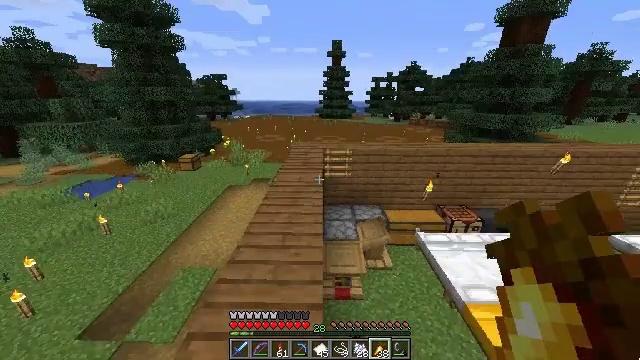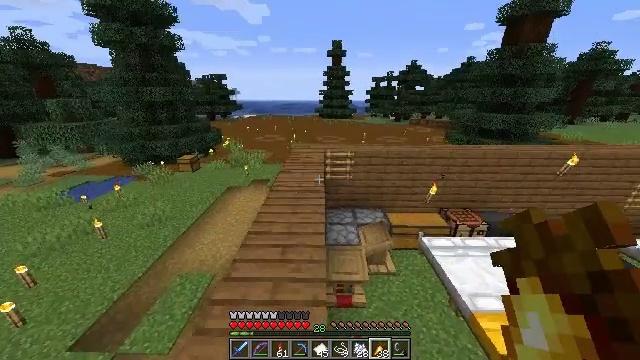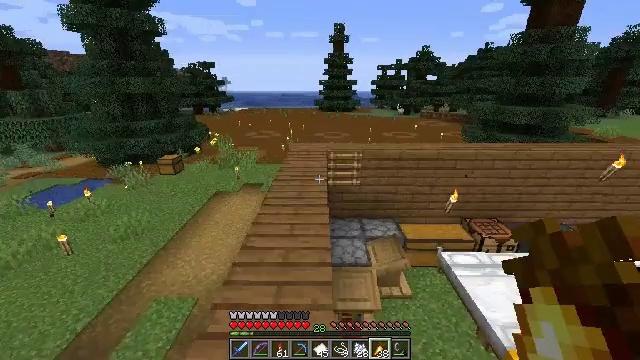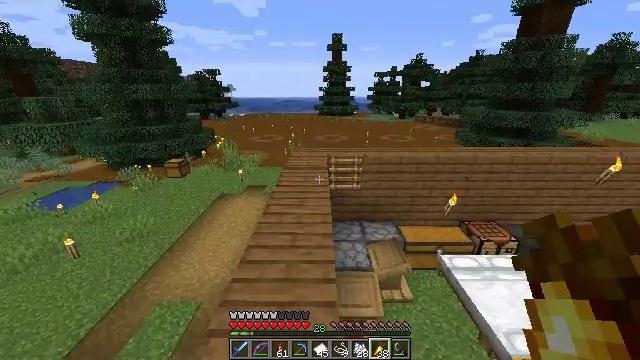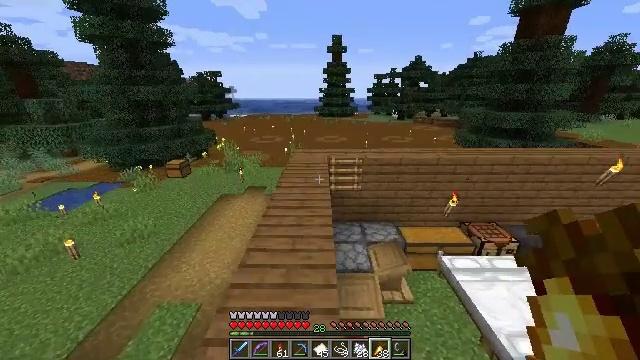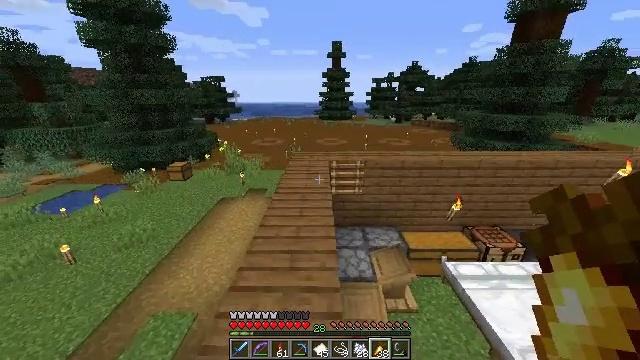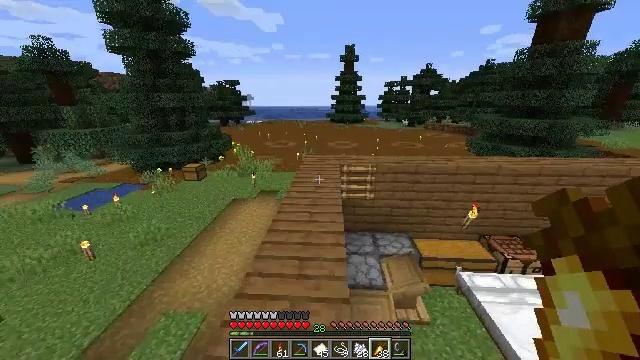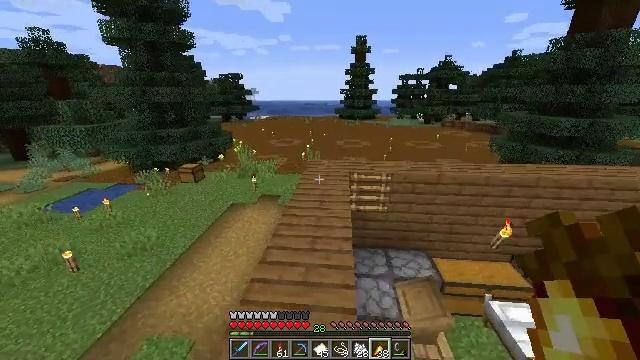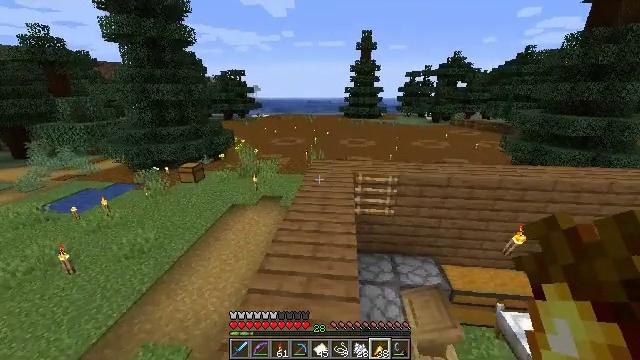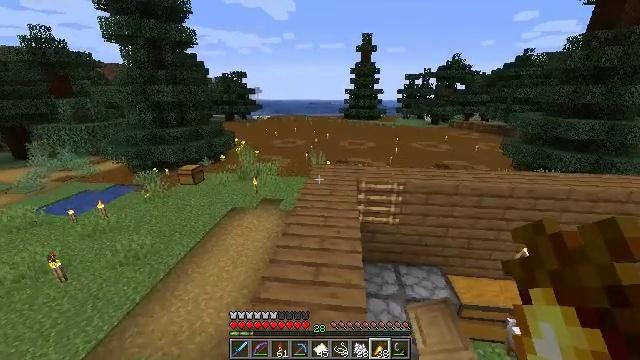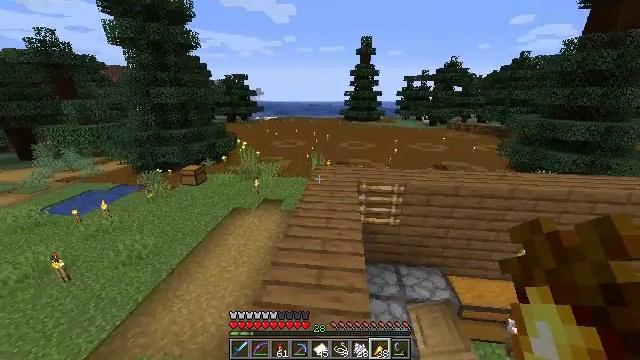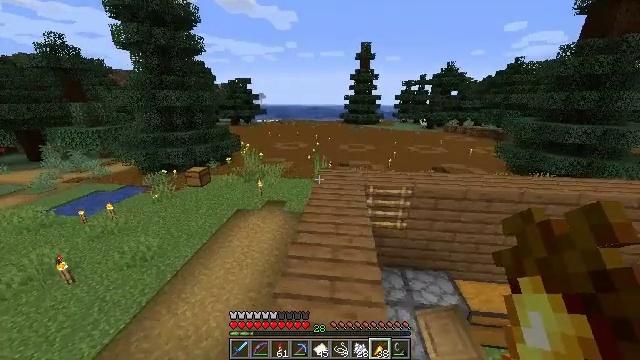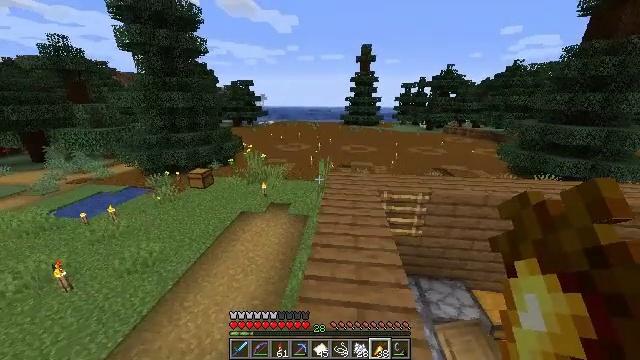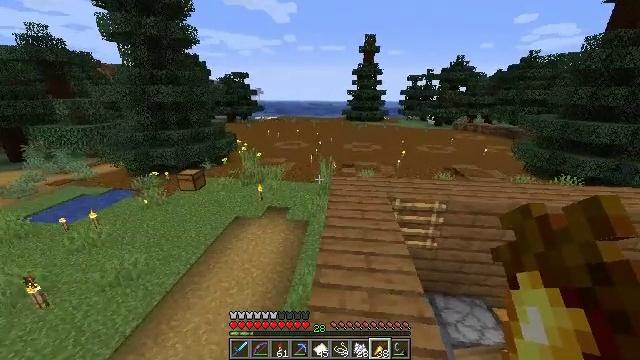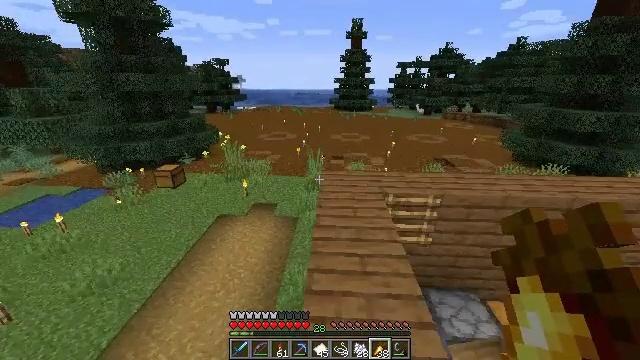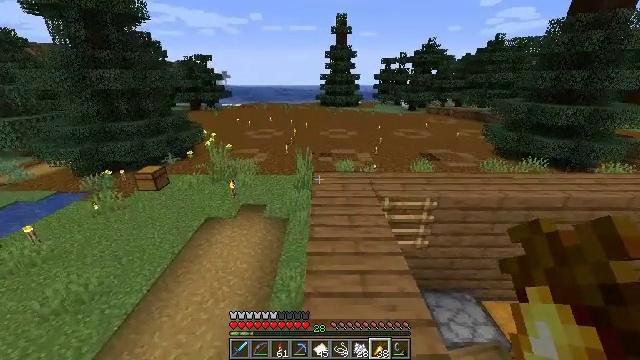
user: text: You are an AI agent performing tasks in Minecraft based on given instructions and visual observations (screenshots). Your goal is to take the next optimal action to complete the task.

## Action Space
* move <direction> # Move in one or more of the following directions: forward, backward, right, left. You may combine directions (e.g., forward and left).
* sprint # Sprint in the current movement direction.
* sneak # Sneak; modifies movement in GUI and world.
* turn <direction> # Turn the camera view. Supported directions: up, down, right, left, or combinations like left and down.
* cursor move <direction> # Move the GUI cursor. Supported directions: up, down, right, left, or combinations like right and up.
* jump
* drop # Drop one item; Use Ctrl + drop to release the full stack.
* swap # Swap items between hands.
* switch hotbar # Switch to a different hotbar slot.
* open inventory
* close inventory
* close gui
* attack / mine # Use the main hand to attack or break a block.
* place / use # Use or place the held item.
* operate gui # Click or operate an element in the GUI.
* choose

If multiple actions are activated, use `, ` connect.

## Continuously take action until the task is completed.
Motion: motion action
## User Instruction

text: Make a glistering melon slice with a crafting table.
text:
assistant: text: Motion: move forward
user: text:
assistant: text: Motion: move forward
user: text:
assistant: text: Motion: move forward
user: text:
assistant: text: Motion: move forward
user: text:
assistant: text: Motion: move forward
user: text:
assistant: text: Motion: move forward, turn left
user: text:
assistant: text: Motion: move forward, turn left
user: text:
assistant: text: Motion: move forward
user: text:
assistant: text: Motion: move forward and move left
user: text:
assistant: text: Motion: move forward and move left
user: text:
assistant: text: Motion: move forward and move left
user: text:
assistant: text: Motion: move forward
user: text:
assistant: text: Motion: move forward
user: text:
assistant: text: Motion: move forward, turn right and down
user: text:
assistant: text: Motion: move forward, sprint, turn right and down
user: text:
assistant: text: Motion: move forward, sprint, turn right
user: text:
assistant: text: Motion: move forward, sprint, turn right and down
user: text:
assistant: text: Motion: move forward, sprint, turn right and down
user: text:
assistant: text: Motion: move forward, sprint
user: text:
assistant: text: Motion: move forward, sprint
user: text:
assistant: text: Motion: move forward, sprint
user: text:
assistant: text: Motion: move forward, sprint, turn right
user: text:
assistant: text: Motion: move forward, sprint, turn right
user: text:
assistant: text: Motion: move forward, sprint, turn right and down, jump
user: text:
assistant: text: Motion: move forward, sprint, turn right, jump
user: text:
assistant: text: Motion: move forward, sprint, turn right, jump
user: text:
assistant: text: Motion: move forward, sprint, turn right, jump
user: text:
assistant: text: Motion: move forward, sprint, turn right, jump
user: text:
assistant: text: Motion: move forward, sprint, turn right
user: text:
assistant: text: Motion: move forward and move right, sprint, turn right